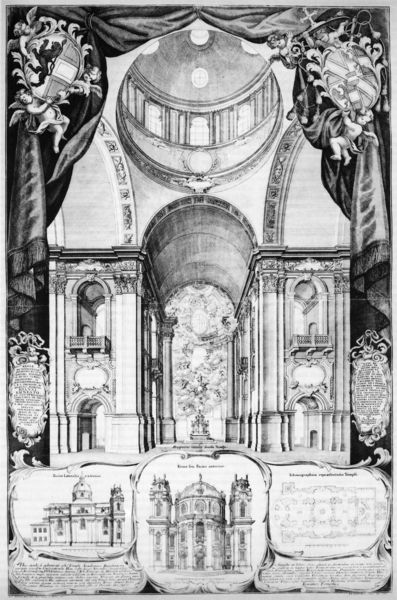
Titel: Kollegienkirche (Innenansicht)
Künstler: Johann Bernhard Fischer von Erlach
Standort: Salzburg
Institution: Kollegienkirche
Schlagwörter: weiß, fenster, grau, laterne, pfeiler, raum, schwarz, säule, säulen, zeichnung, gebäude, schloss, tier, ornament, architektur, falten, präsentation, sockel, innenraum, vorhang, kirche, innen, turm, engel, schiff, schrift, ansicht, bogen, fassade, italien, perspektive, studie, grafik, graphik, klein, empore, pilaster, saal, kuppel, inschrift, tor, foto, bögen, nische, gewölbe, türme, palast, torbogen, dom, druck, schnitt, schwarz-weiss, radierung, stich, illustration, text, münster, hauptschiff, kapitelle, kathedrale, kapitell, wappen, kirchenschiff, schnörkel, rundbögen, konstruktion, kapelle, aussen, tempel, löwe, putti, querschnitt, verzierungen, frontispitz, beschreibung, grundriss, öffnungen, aufriss, nischen, aufteilung, vierung, ansichten, medaillons, grundris, kircht, frontispiz, geböude, wappentier, kartuschen, denster, ziechnung, inschrif